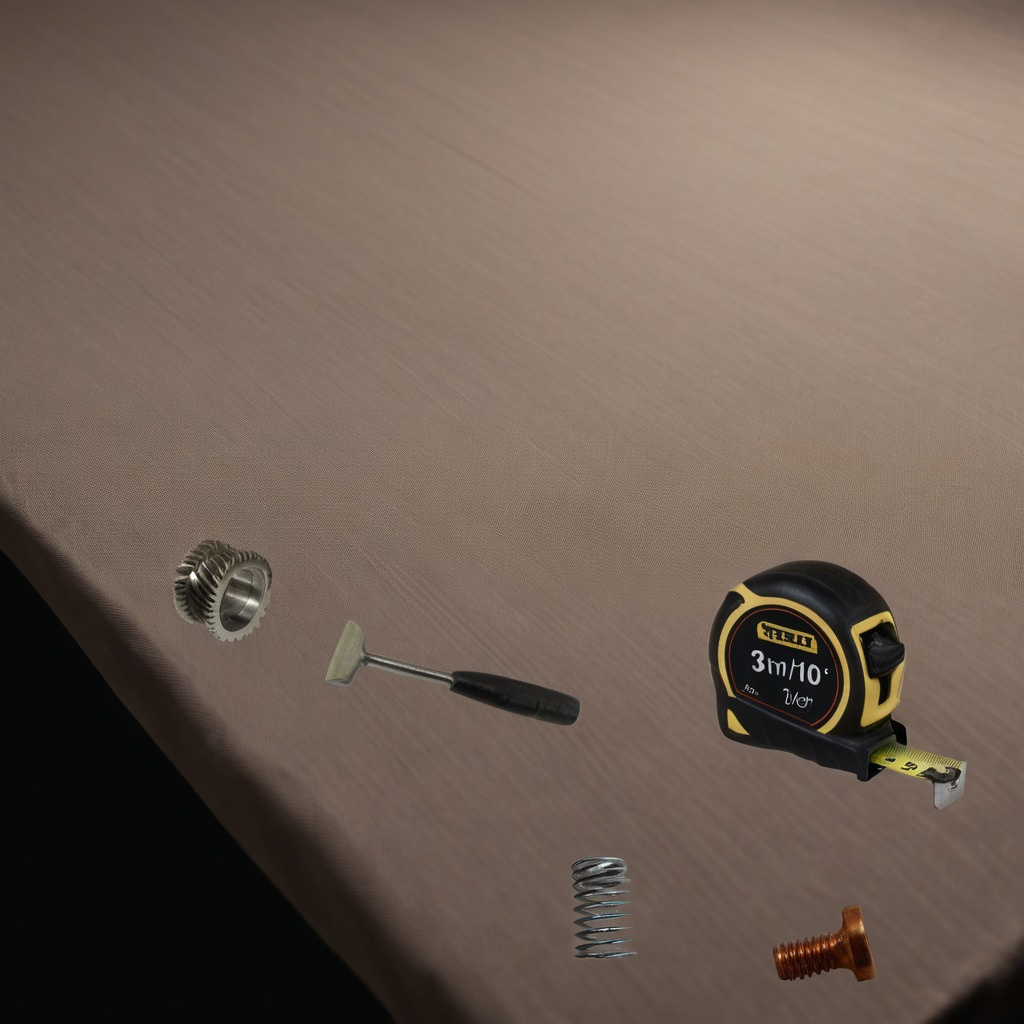
A gear with teeth, a measuring tape, a metal machine screw, a hammer, and a coiled metal spring are lying on a wooden table.